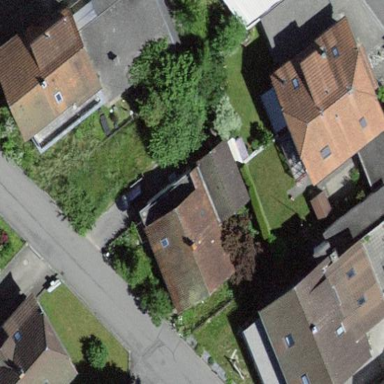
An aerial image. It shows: Residential building.